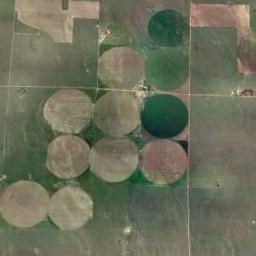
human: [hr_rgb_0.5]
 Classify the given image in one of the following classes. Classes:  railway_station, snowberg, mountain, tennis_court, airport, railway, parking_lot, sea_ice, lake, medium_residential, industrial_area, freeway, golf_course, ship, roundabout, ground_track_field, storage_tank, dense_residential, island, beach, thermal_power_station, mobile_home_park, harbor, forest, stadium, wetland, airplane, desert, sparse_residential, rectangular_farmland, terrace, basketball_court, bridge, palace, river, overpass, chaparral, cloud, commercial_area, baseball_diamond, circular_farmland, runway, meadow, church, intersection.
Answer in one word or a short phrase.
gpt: circular_farmland